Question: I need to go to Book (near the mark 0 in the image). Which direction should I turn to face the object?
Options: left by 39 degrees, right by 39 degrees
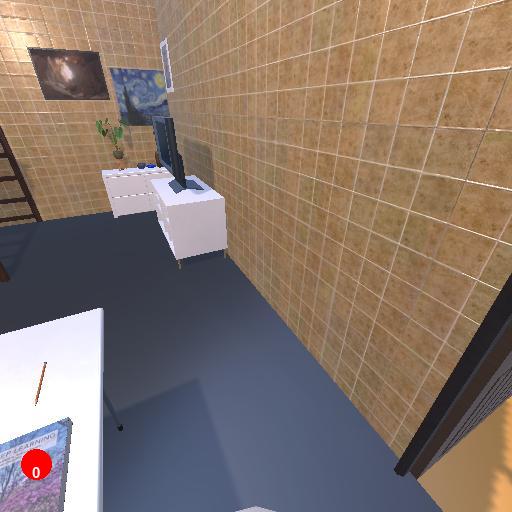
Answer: left by 39 degrees